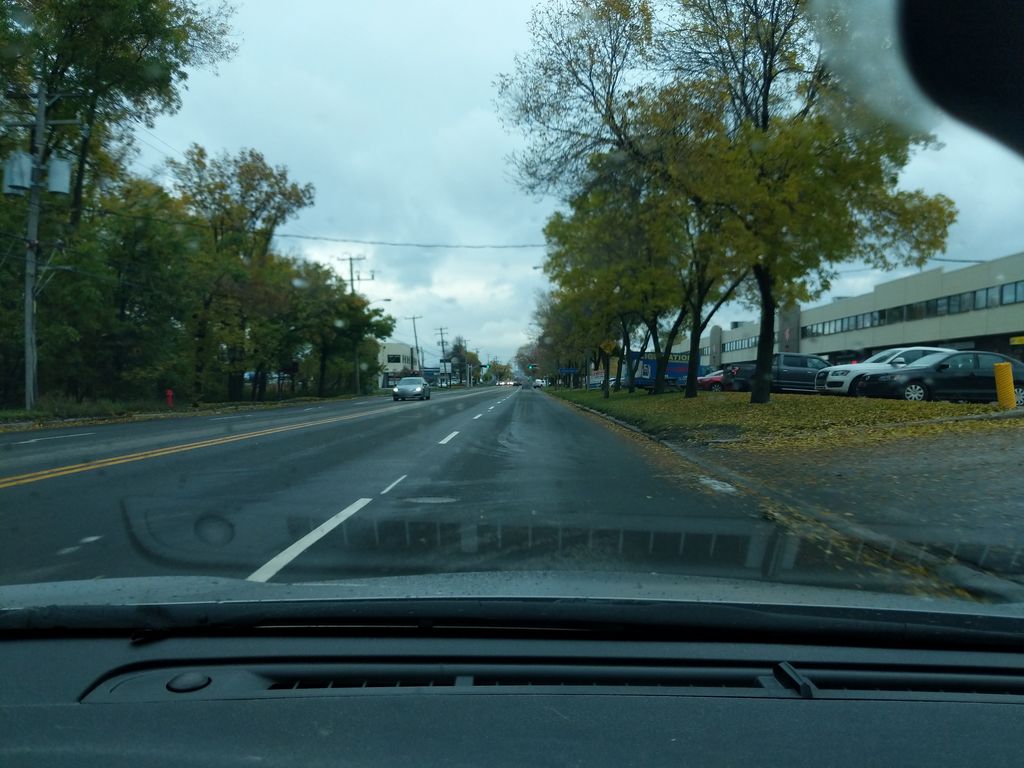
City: quebec_city